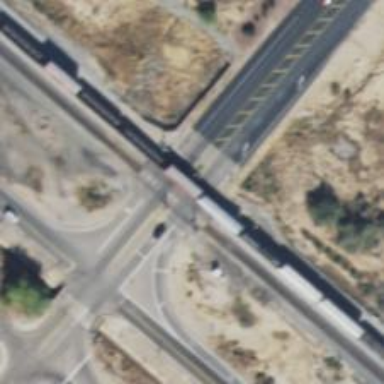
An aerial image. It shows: Level crossing with lights and saltire.